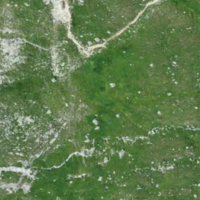
EUNIS habitat code: 26
Species observed at this site:
Marmota marmota
Erebia euryale
Gypaetus barbatus
Parnassius phoebus
Boloria titania
Colias palaeno
Aricia artaxerxes
Cyaniris semiargus
Erebia melampus
Aquila chrysaetos